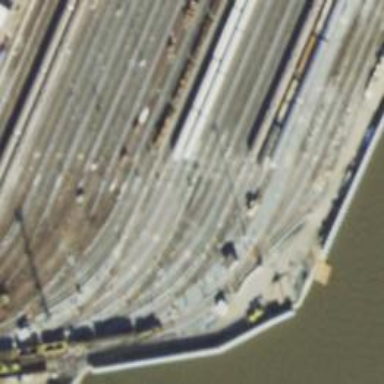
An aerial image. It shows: Electrified rail passing through service yard.